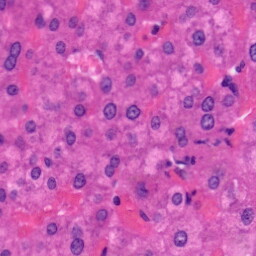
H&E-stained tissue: Liver